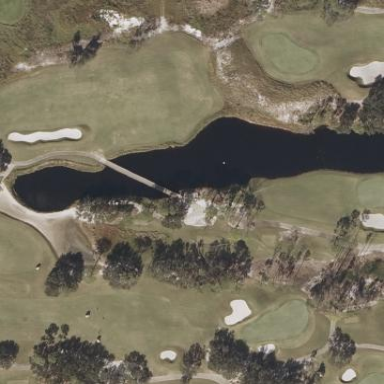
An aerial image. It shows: Golf bunker filled with natural sand.